Question: I have a custom tableView, but the way it's designed makes the bottom and top part ugly when only half of the cell is visible. See picture for reference:

I want the bottom part (and the top after crolling) only visible when you can see 100% of the cell.
I tried this to check if the cells were completely visible, but I believe cellForRowAtIndexPath creates the reusableCells when it's partly visible and isn't called again when it's fully visible:
'''
func tableView(tableView: UITableView, cellForRowAtIndexPath indexPath: NSIndexPath) -> UITableViewCell {
var myCell:ChooseStoryCell = tableView.dequeueReusableCellWithIdentifier("cell", forIndexPath: indexPath) as! ChooseStoryCell
var cellRect = self.tableView.rectForRowAtIndexPath(indexPath)
var completelyVisible = CGRectContainsRect(self.tableView.bounds, cellRect)
if completelyVisible == true {
myCell.hidden = false
myCell.backgroundColor = Color.sharedColors().colorsArray[5]
myCell.storyLabel.text = stories[indexPath.row].name
myCell.circleView.layer.cornerRadius = 15
}
else{
myCell.hidden = true
}
'''
How I would go forward with this?
Any help would be greatly appriciated!
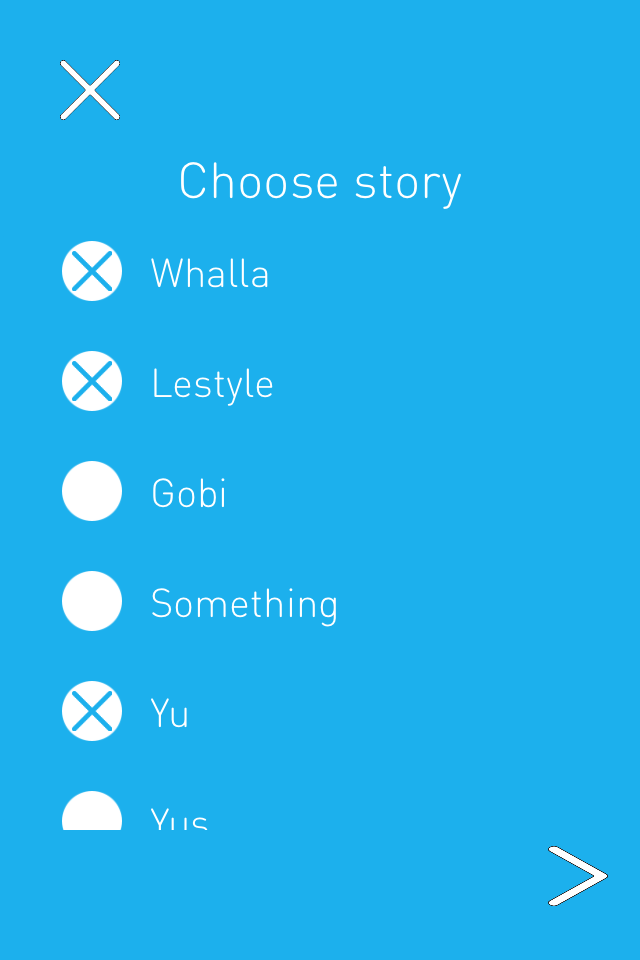
Answer: Put your table view inside a parent UIView. A margin from top of tableview to top of parent view should be equal to what height of your cells is, same from bottom, the width of table view should be same as its parent's view, left and right margins equals to zero. So there is just extra space at top / bottom to display a cell.
On tableview set clipsToBounds to NO, on parent view make sure that clipsToBounds is set to YES.
The behavior should be like this, when scrolling the cell will be visible until it reaches the top boundary of that parent view and disappear at once.
Alternatively, you can also just reduce height of your tableview, move it down and set clipsToBounds to NO. It should do it. But I prefer to embed in View to be sure that nothing will be display outside.